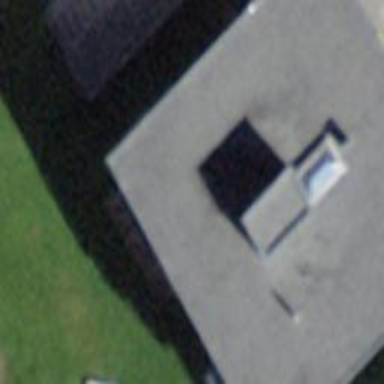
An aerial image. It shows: Flat-roofed building.